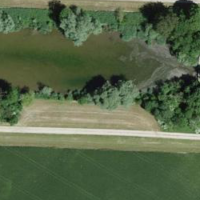
EUNIS habitat code: 25
Species observed at this site:
Tachybaptus ruficollis
Corvus corone
Fulica atra
Emberiza citrinella
Turdus viscivorus
Sylvia atricapilla
Chroicocephalus ridibundus
Larus michahellis
Gallinula chloropus
Ardea alba
Erithacus rubecula
Tringa glareola
Pica pica
Garrulus glandarius
Anas acuta
Anas platyrhynchos
Linaria cannabina
Anas georgica
Aix sponsa
Aix galericulata
Fringilla coelebs
Passer montanus
Turdus merula
Mareca strepera
Parus major
Hirundo rustica
Milvus milvus
Anser cygnoides
Anser anser
Delichon urbicum